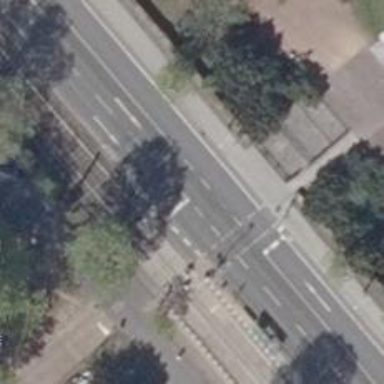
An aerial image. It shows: Road with traffic signals indicating pedestrian crossing.